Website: home-depot
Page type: receipt
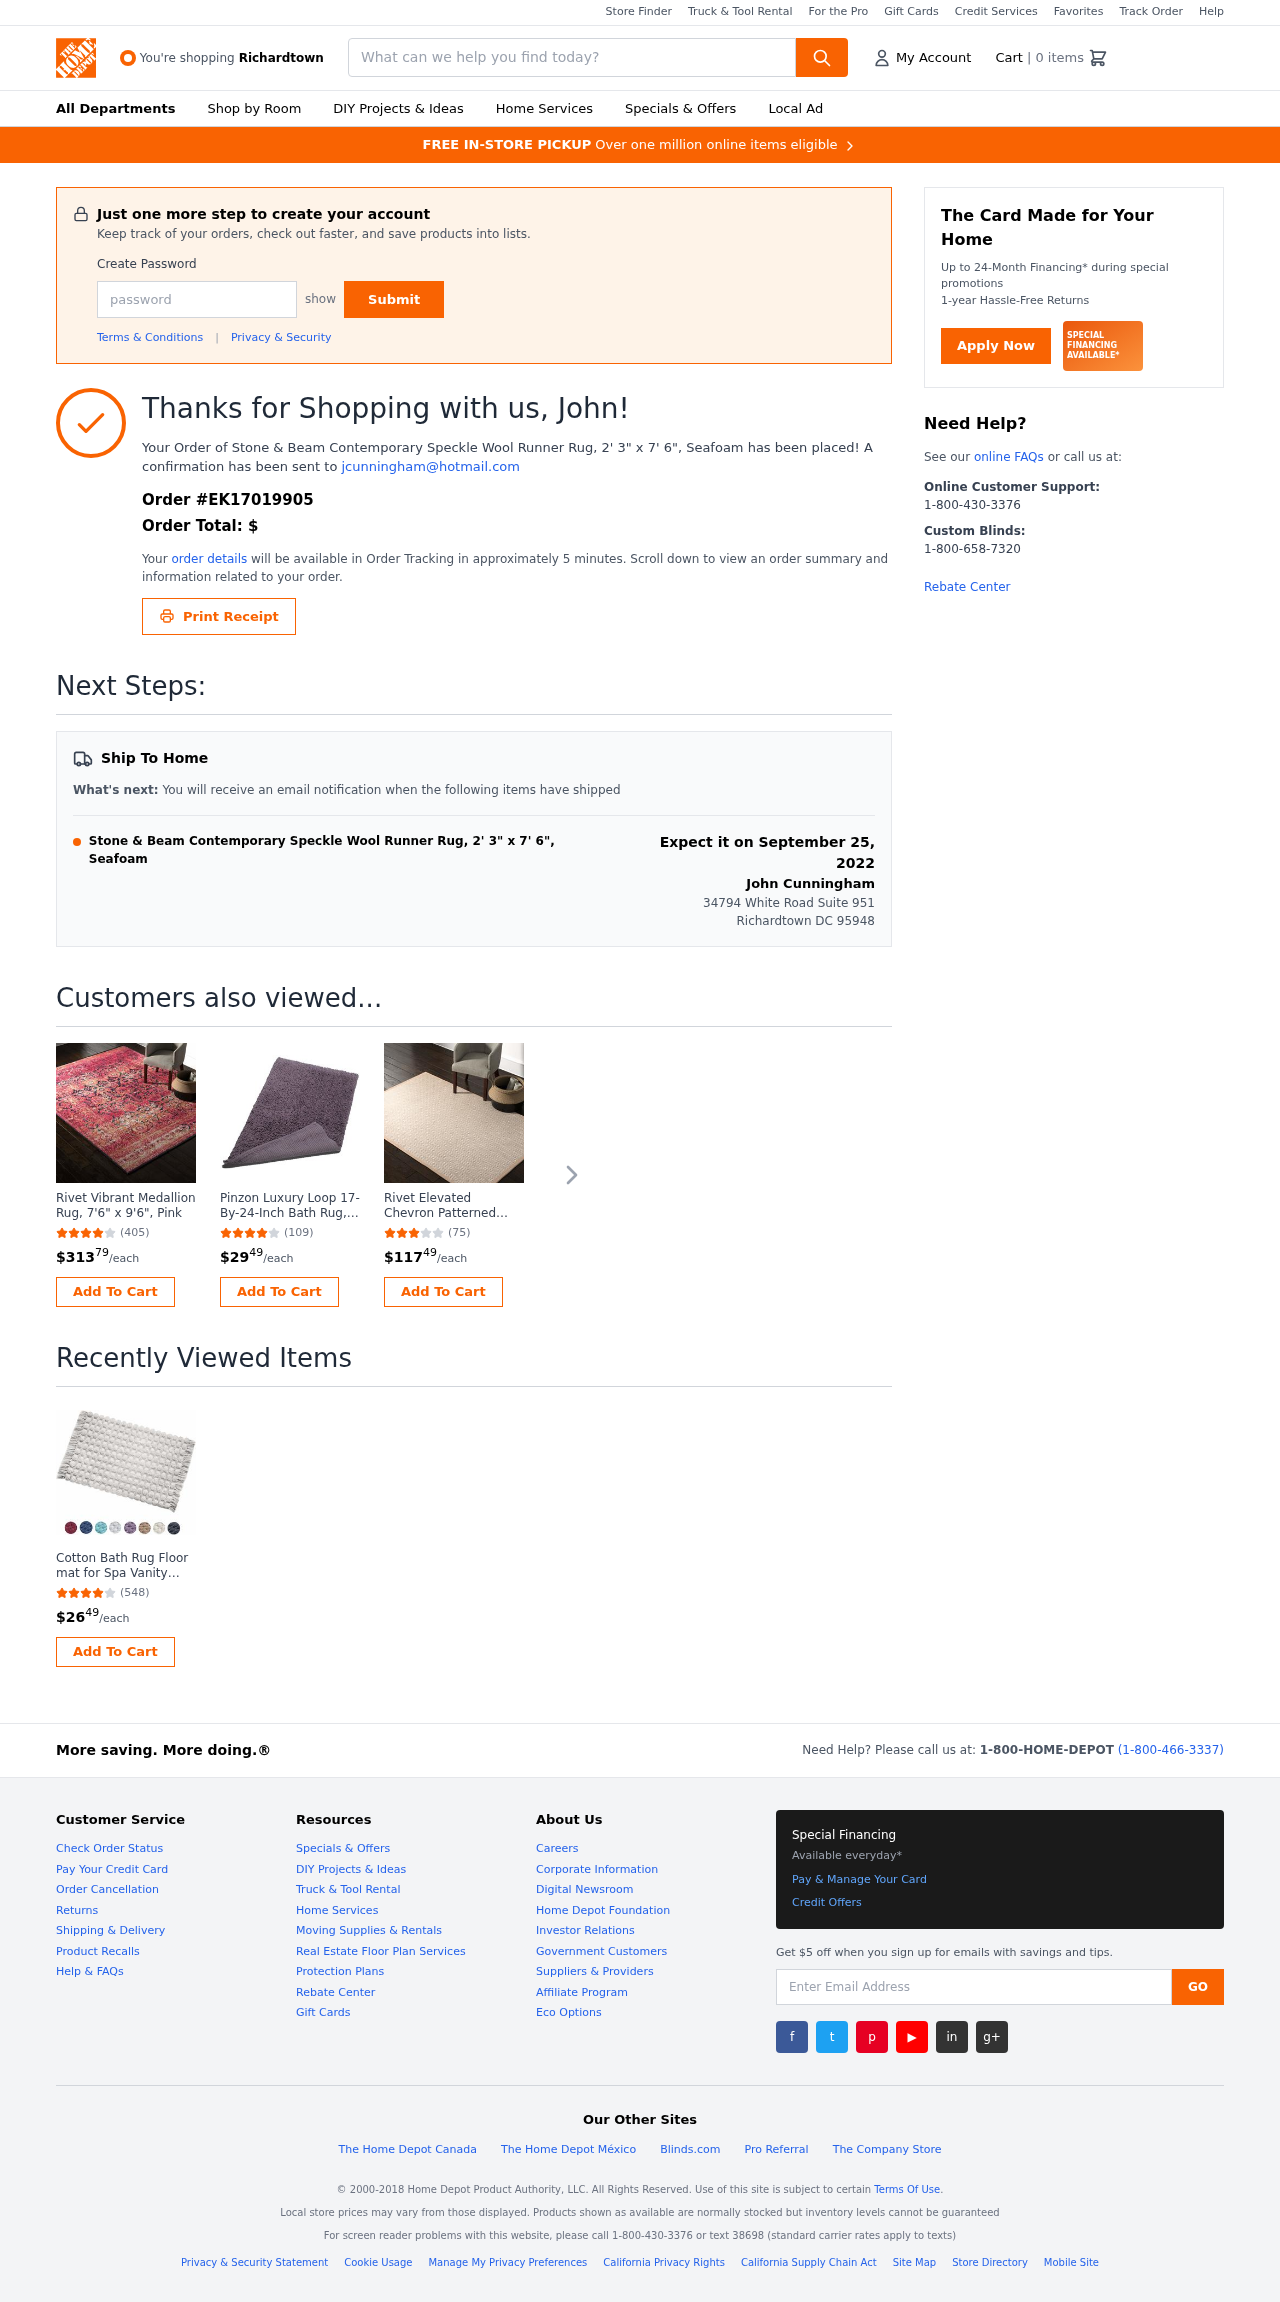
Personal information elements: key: PII_CITY
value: Richardtown
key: PII_EMAIL
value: jcunningham@hotmail.com
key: PII_FIRSTNAME
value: John
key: PII_FULLNAME
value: John Cunningham
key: PII_POSTCODE
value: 95948
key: PII_STATE_ABBR
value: DC
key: PII_STREET
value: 34794 White Road Suite 951
Product elements: key: PRODUCT1_NAME
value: Stone & Beam Contemporary Speckle Wool Runner Rug, 2' 3" x 7' 6", Seafoam
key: PRODUCT2_NAME
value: Rivet Vibrant Medallion Rug, 7'6" x 9'6", Pink
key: PRODUCT2_NUM_RATINGS
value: (405)
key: PRODUCT2_PRICE
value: $31379
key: PRODUCT3_NAME
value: Pinzon Luxury Loop 17-By-24-Inch Bath Rug, Plum
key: PRODUCT3_NUM_RATINGS
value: (109)
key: PRODUCT3_PRICE
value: $2949
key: PRODUCT4_NAME
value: Rivet Elevated Chevron Patterned Area Rug
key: PRODUCT4_NUM_RATINGS
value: (75)
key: PRODUCT4_PRICE
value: $11749
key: PRODUCT5_NAME
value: Cotton Bath Rug Floor mat for Spa Vanity Shower Super Soft Machine Washable Bath Rugs for Bathroom/K
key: PRODUCT5_NUM_RATINGS
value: (548)
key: PRODUCT5_PRICE
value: $2649
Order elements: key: ORDER_NUM_ITEMS
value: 0
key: ORDER_ID
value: EK17019905
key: ORDER_TOTAL
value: $
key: ORDER_DELIVERY_DATE
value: Expect it on September 25, 2022
Search elements: key: HEADER_SEARCH
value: What can we help you find today?